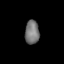
Tissue: lung
Cell type: Fibroblasts
Senescence score: 0.7173
Nuclear area (px): 333
Mean DAPI intensity: 116.571